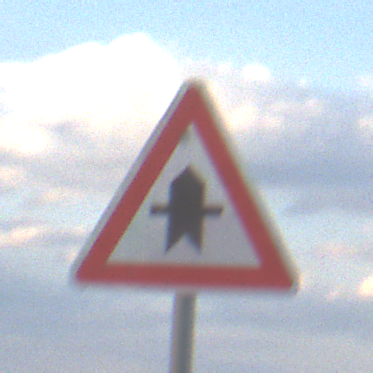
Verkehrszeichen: Vorfahrt
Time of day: SunriseSunset
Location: Outdoor (Nature)
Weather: PartlyCloudy
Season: NotSpecified
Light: Natural